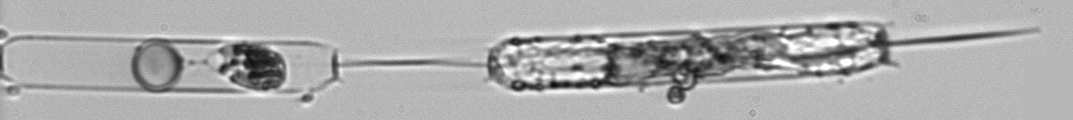
Label: Ditylum_brightwellii